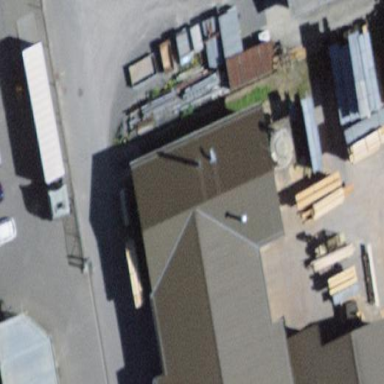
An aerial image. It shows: Rural barn.